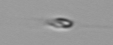
Label: flagellate_morphotype3